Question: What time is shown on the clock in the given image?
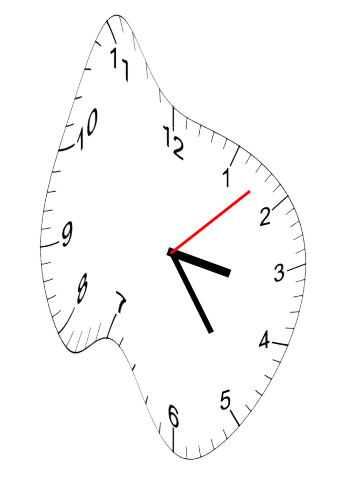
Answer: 03:24:08